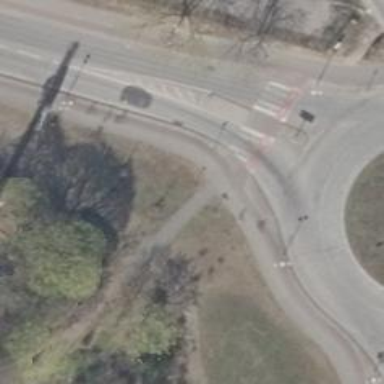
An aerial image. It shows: Path with asphalt surface for both footway and cycleway.